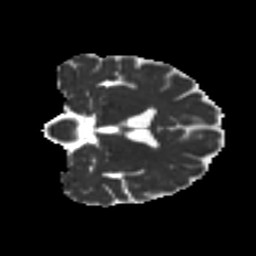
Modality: MD
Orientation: coronal
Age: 59
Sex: female
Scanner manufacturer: ge
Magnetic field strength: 3 T
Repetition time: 7.8 s
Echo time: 0.0606 s